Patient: sex M, age 17
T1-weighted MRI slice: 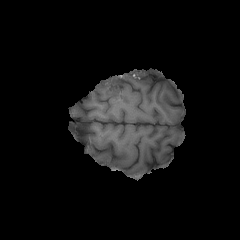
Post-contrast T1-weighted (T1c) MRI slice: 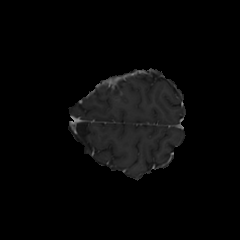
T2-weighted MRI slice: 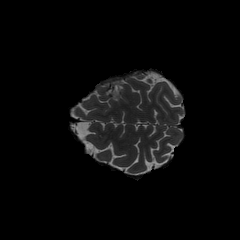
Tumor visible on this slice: yes
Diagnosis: Astrocytoma, IDH-mutant
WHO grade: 4